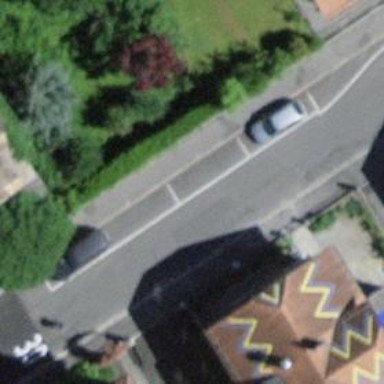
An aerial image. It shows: Parking lane.